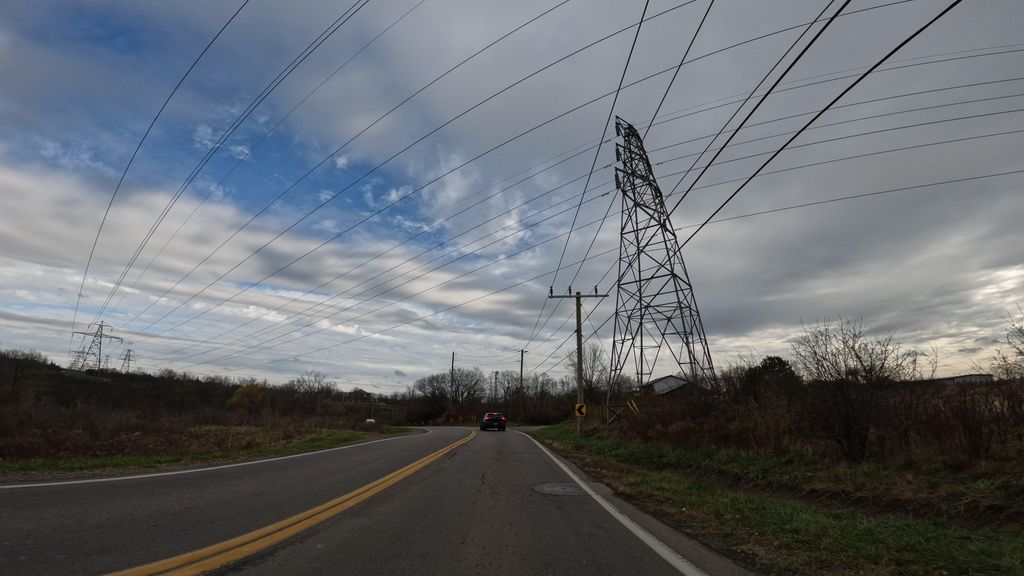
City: hamilton